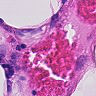
Metastatic tissue present: yes